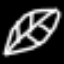
Label: leaf